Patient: sex F, age 31
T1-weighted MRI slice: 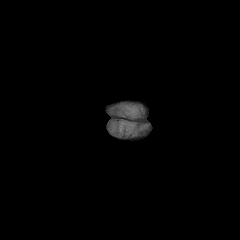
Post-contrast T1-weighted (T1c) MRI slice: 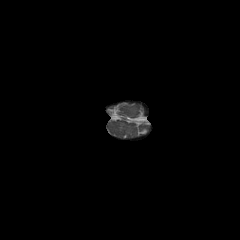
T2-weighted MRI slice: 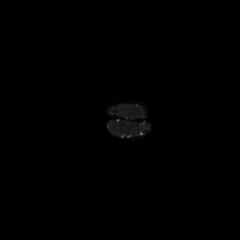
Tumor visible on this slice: no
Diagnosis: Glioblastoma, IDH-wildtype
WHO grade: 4